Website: home-depot
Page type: receipt
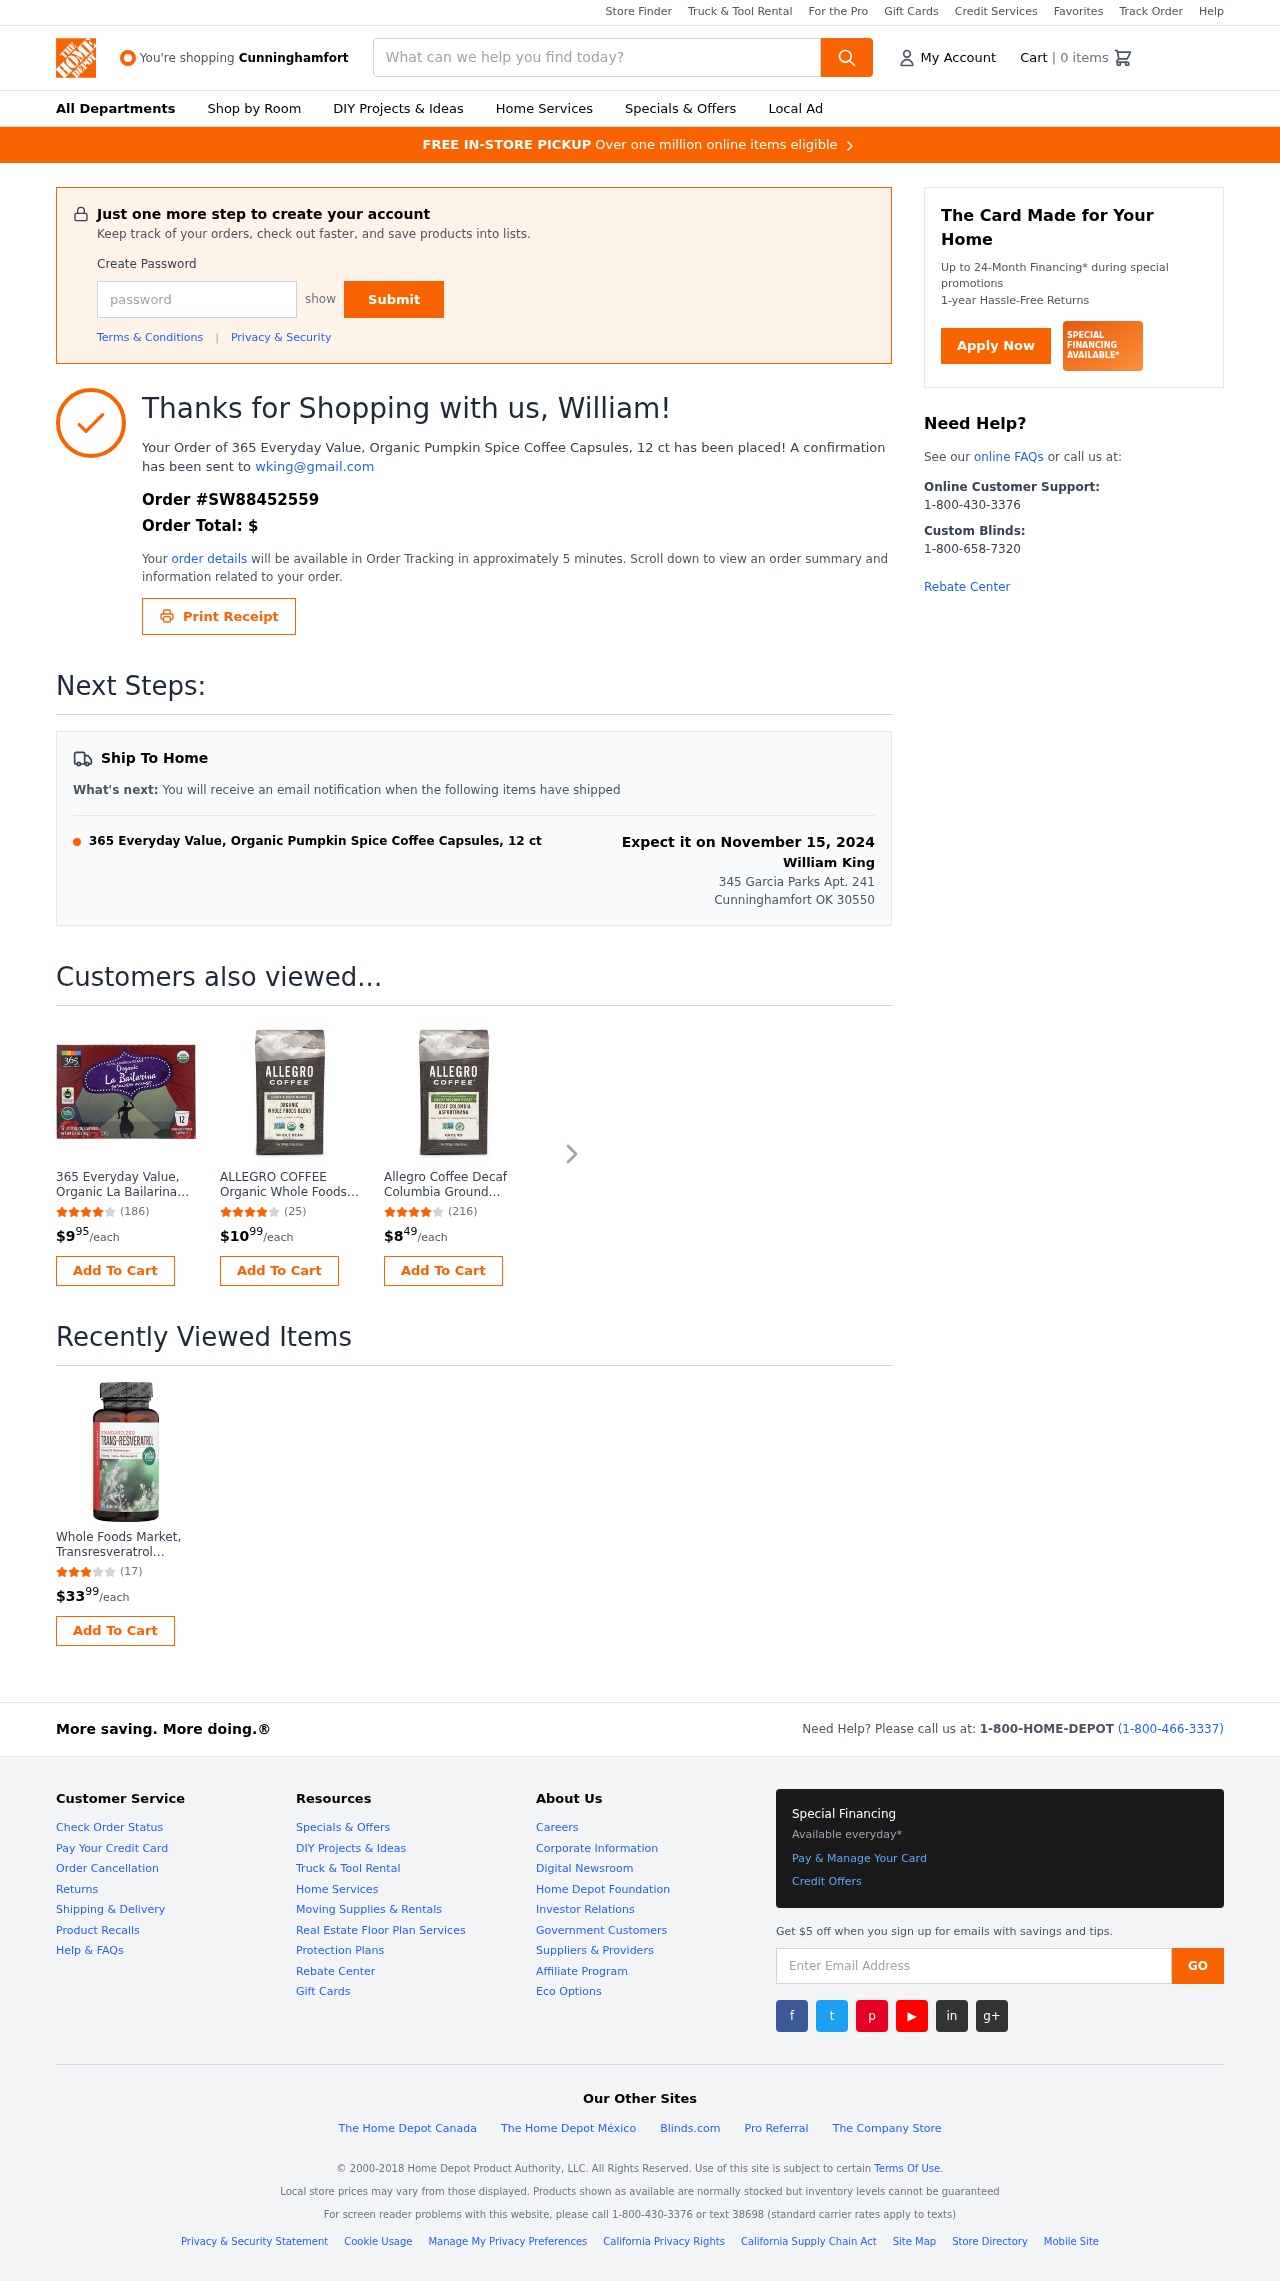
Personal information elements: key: PII_CITY
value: Cunninghamfort
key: PII_EMAIL
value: wking@gmail.com
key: PII_FIRSTNAME
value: William
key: PII_FULLNAME
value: William King
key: PII_POSTCODE
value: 30550
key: PII_STATE_ABBR
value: OK
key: PII_STREET
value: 345 Garcia Parks Apt. 241
Product elements: key: PRODUCT1_NAME
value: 365 Everyday Value, Organic Pumpkin Spice Coffee Capsules, 12 ct
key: PRODUCT2_NAME
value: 365 Everyday Value, Organic La Bailarina Coffee Capsules, 12 ct
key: PRODUCT2_NUM_RATINGS
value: (186)
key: PRODUCT2_PRICE
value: $995
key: PRODUCT3_NAME
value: ALLEGRO COFFEE Organic Whole Foods Blend Coffee, 12 OZ
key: PRODUCT3_NUM_RATINGS
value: (25)
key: PRODUCT3_PRICE
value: $1099
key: PRODUCT4_NAME
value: Allegro Coffee Decaf Columbia Ground Coffee, 12 Ounce
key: PRODUCT4_NUM_RATINGS
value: (216)
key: PRODUCT4_PRICE
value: $849
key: PRODUCT5_NAME
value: Whole Foods Market, Transresveratrol 250Mg, 60 Vegg Capsules
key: PRODUCT5_NUM_RATINGS
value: (17)
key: PRODUCT5_PRICE
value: $3399
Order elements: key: ORDER_NUM_ITEMS
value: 0
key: ORDER_ID
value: SW88452559
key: ORDER_TOTAL
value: $
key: ORDER_DELIVERY_DATE
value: Expect it on November 15, 2024
Search elements: key: HEADER_SEARCH
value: What can we help you find today?